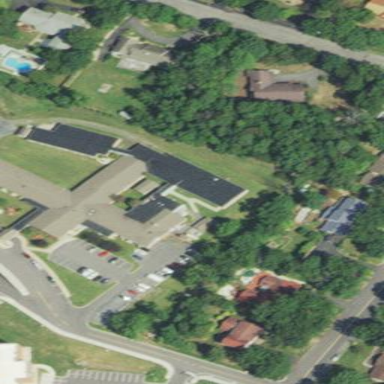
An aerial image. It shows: Nursing home.